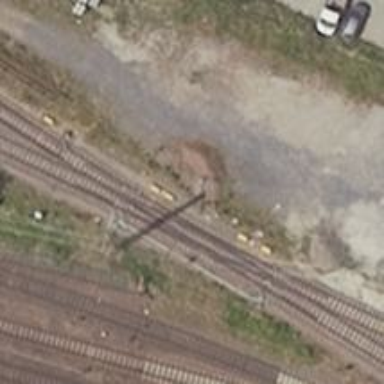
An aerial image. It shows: Railway switch.